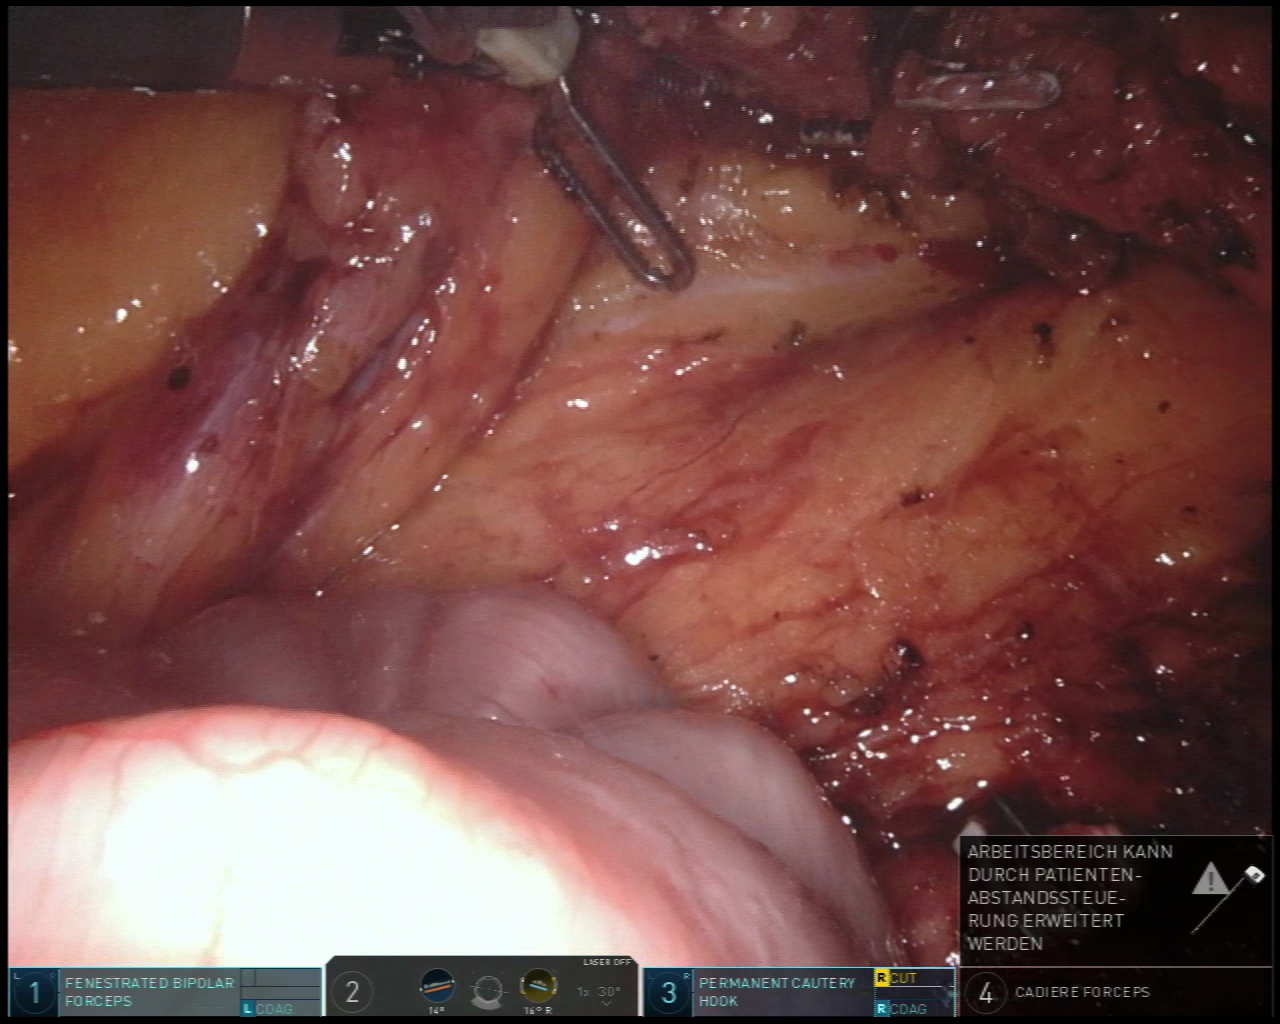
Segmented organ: intestinal_veins
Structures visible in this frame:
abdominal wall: no
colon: no
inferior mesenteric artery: no
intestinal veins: yes
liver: no
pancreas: no
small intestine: yes
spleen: no
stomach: no
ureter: no
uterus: no
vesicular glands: no